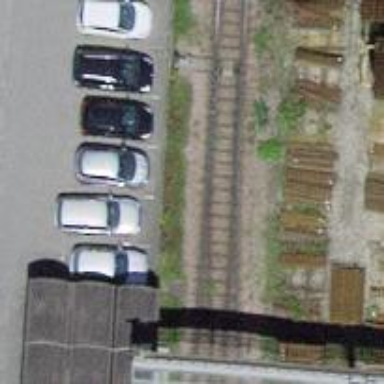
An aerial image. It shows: Single-track railway spur.